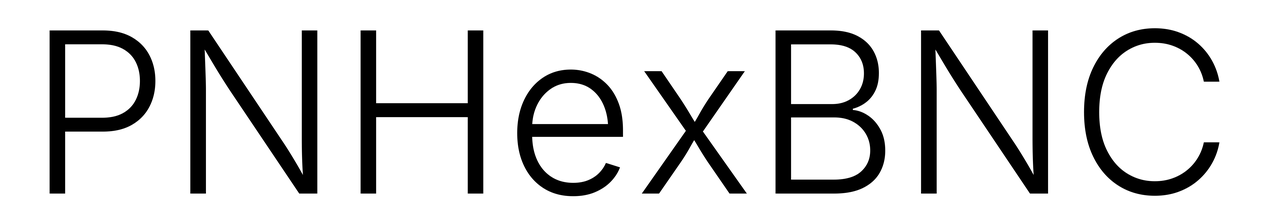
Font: Inter_Light